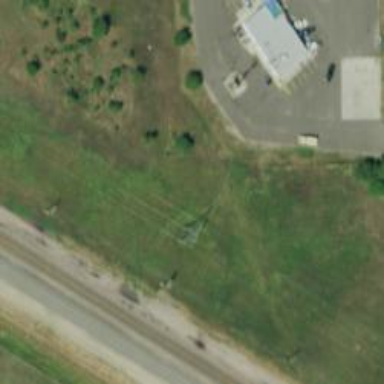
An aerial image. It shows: H-frame designed tower for power lines.